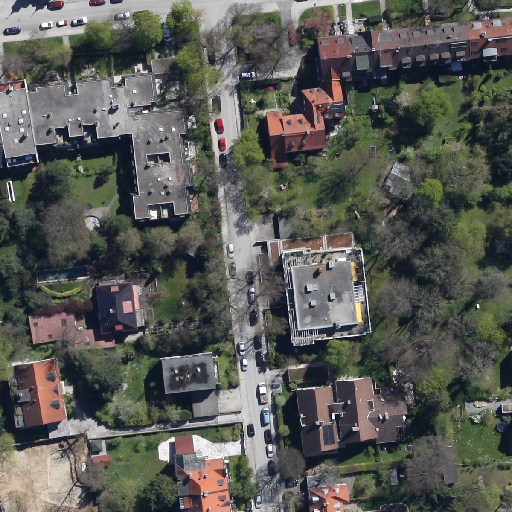
Referring expression: vehicle